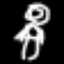
Label: angel